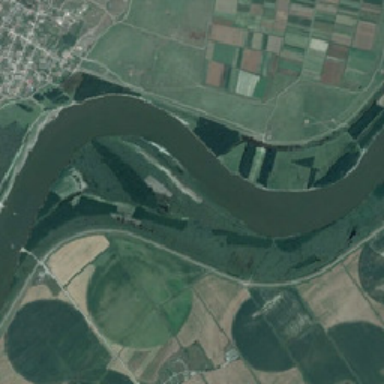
The river is a big area of nearby farmland and turns here .